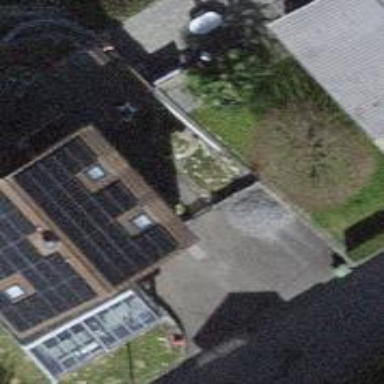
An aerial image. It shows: Solar photovoltaic panel generator with 21 solar modules.